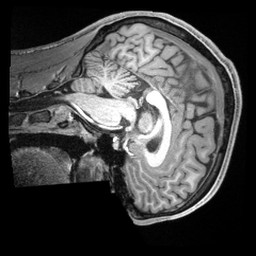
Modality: T1w
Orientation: sagittal
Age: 23
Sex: male
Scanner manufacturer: siemens
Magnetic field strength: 3 T
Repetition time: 2.4 s
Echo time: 0.00226 s